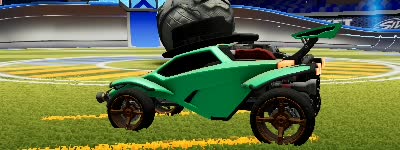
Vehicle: octane